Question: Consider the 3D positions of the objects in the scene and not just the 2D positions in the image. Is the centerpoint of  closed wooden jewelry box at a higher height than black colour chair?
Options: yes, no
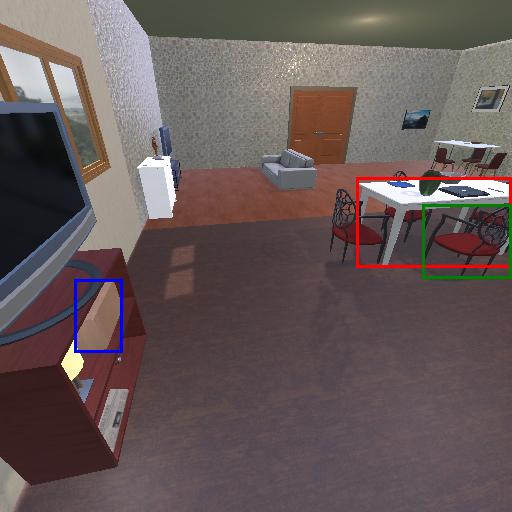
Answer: yes